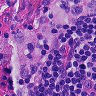
Metastatic tissue present: no